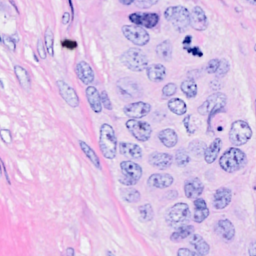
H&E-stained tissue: Breast